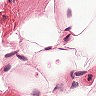
Metastatic tissue present: no